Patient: sex M, age 54
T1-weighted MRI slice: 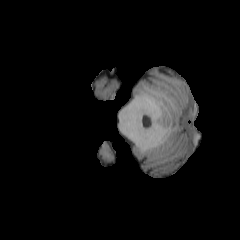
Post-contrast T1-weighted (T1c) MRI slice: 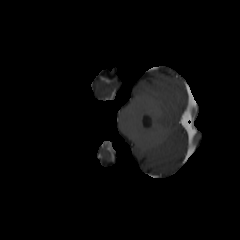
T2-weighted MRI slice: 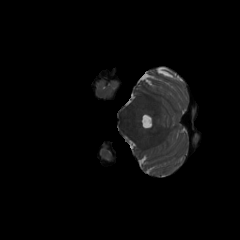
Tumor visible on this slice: no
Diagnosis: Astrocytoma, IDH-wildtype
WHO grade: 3